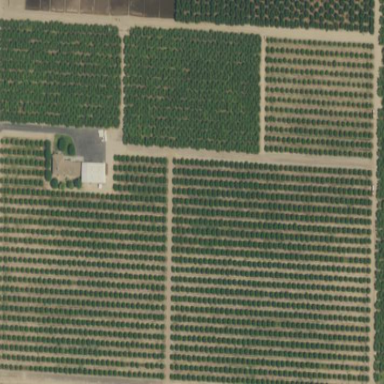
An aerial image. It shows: Orchard.